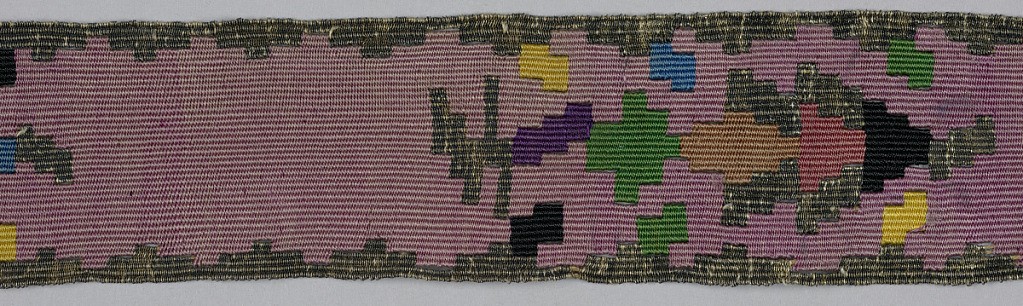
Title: Ribbon
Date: ca. 1870
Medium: silk, metallic thread Technique: tapestry weave
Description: Purple ribbon with geometric ornament in multicolored silks and metallic thread.